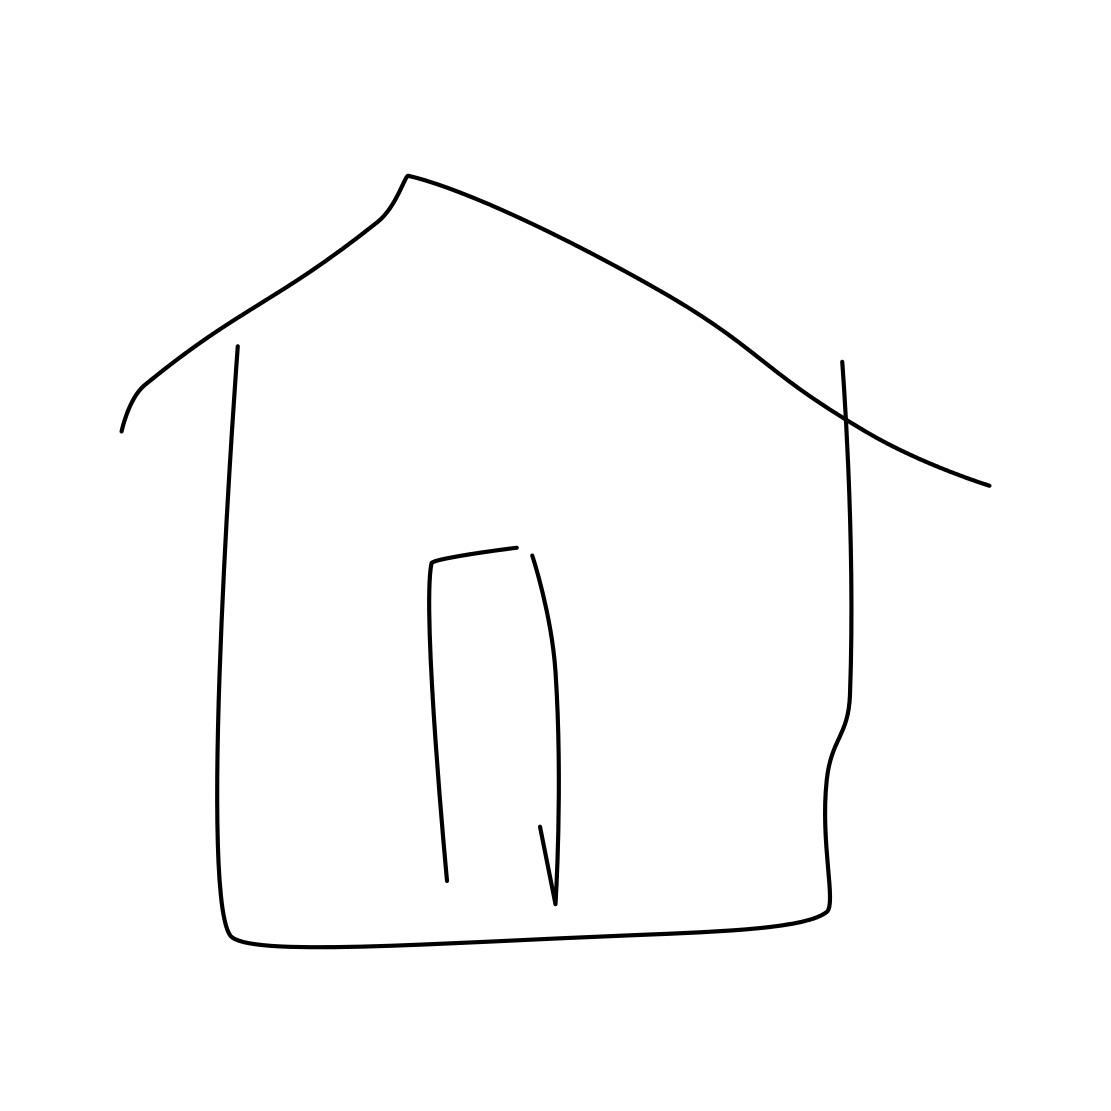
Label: barn